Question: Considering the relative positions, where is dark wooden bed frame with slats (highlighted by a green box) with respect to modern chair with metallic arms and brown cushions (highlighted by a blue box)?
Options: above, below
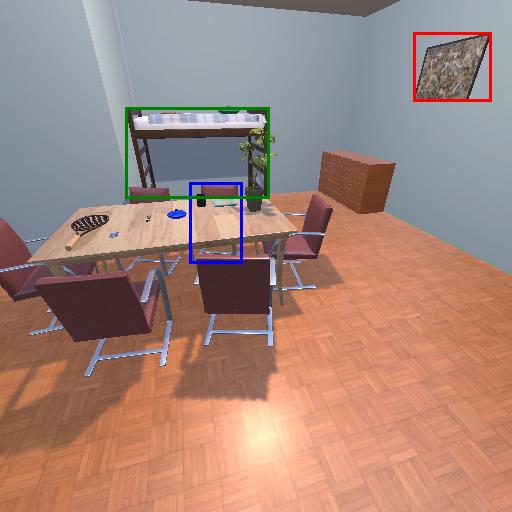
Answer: above